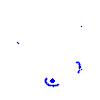
Particle: electron